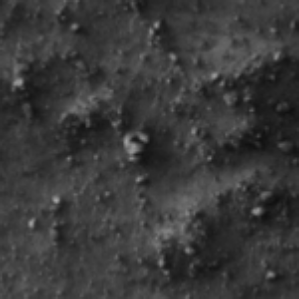
Label: frost